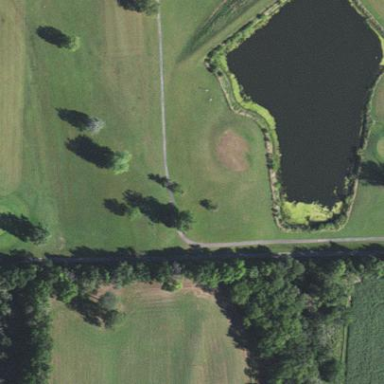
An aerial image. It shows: Water hazard on golf course. The hazard is natural water feature.